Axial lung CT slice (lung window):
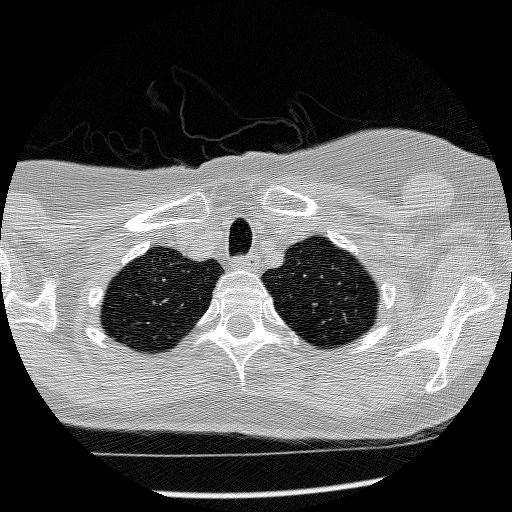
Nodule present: no